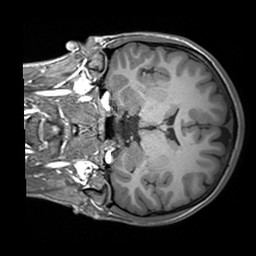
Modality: T1w
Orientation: coronal
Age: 27
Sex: male
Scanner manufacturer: siemens
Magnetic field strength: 3 T
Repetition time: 1.6 s
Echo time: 0.00236 s